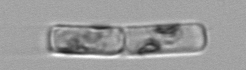
Label: Guinardia_delicatula